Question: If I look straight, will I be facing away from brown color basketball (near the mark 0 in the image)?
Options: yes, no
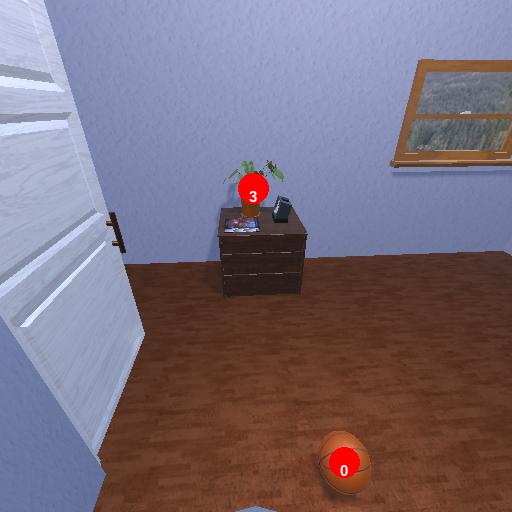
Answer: yes